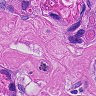
Metastatic tissue present: yes